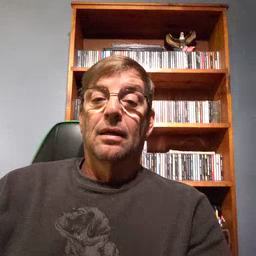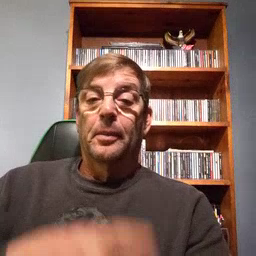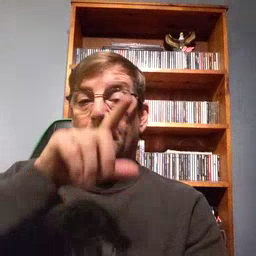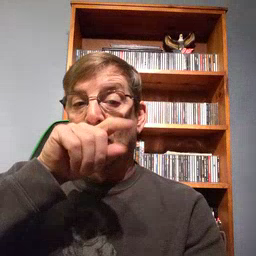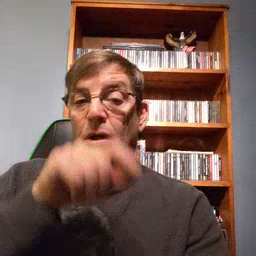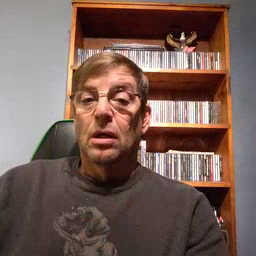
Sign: bird